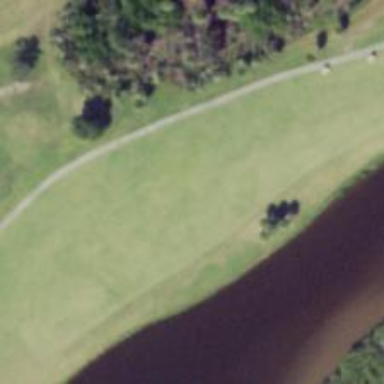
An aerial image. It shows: Golf hole.